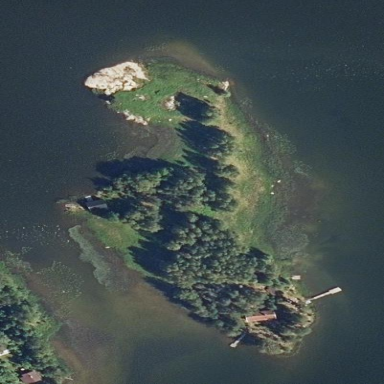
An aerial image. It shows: Islet.